四年级 · 算术
大约 23000 万年前的三叠纪中期, 恐龙首次出现在地球上. 在中生代的大部分时期, 恐龙遍布全球, 大约到了 6500 万年前的白垩纪末期, 恐龙才灭绝. 那么恐龙一共在地球上大约存活了多少年?
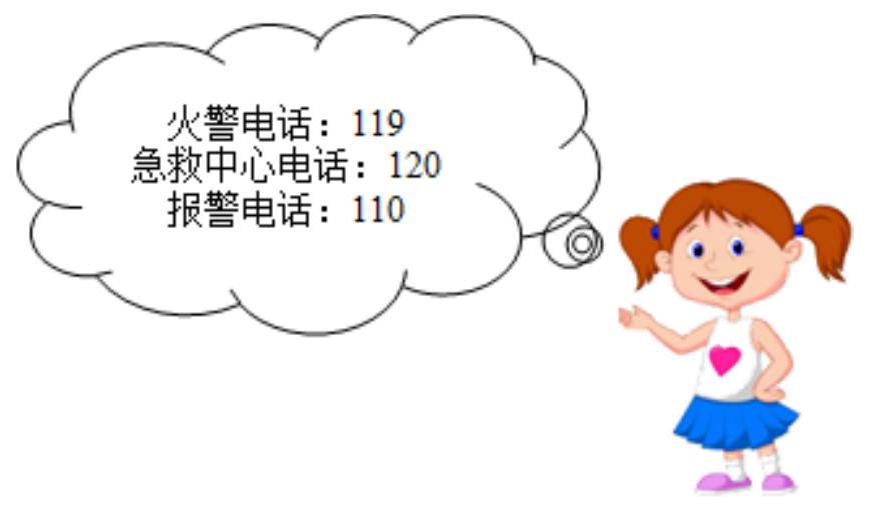
答案: 16500 万年

【详解】 $23000-6500=16500$ (万年)

答: 恐龙一共在地球上大约存活了 16500 万年.
解析: 答案: 16500 万年

【详解】 $23000-6500=16500$ (万年)

答: 恐龙一共在地球上大约存活了 16500 万年.